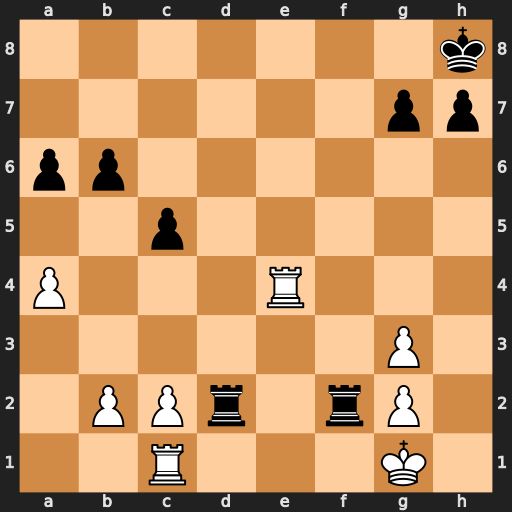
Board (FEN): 7k/6pp/pp6/2p5/P3R3/6P1/1PPr1rP1/2R3K1
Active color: w
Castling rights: -
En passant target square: -
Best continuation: Re8+ Rf8 Rxf8#